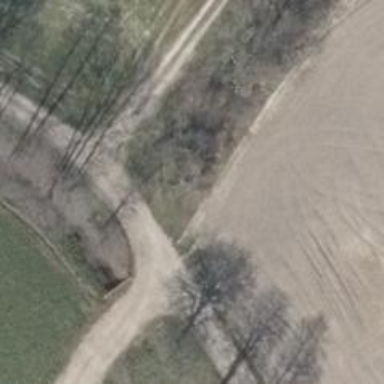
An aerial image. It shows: Dirt track with grade 4 tracktype.